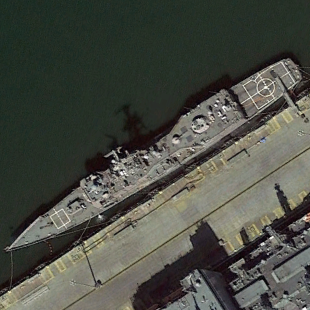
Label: cruiser